Question: I'm not good with Java but when I run my Applet in a simple HTML page, occurs the following error
> SecurityException: Trusted loader attempted to load sandboxed resource
from file : C:/Users/lucas/teste.jar
I follow the <URL> but in the step 7, i got the following error

Translated:
> Could not open file policy C:\Program
Files\Java\jdk1.7.0_05in
aystore:
sun.security.provider.PolicyParser$ParsingException line 1: expected
[;] found[pipi]
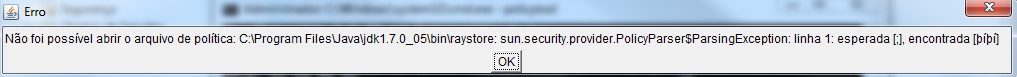
Answer: Applets run in a sandbox with limited permissions.
<URL>
You can sign your Applet as detailed below if you want to override these default permissions.
<URL>